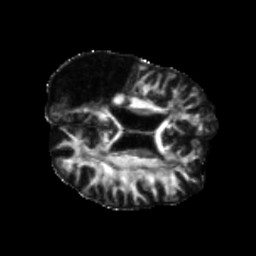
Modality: FA
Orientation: axial
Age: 58
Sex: male
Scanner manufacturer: siemens
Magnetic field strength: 3 T
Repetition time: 5.25 s
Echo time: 0.08 s